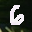
Label: 6